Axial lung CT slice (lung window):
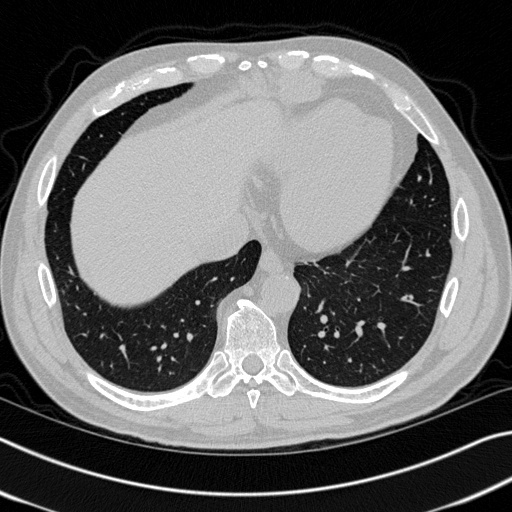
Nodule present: no